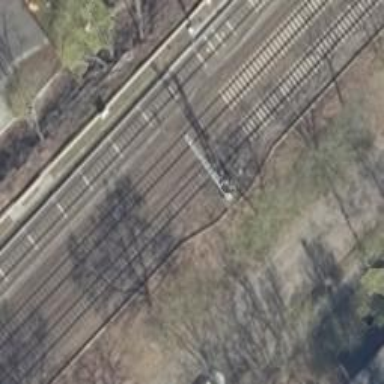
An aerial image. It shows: Electrified contact line.